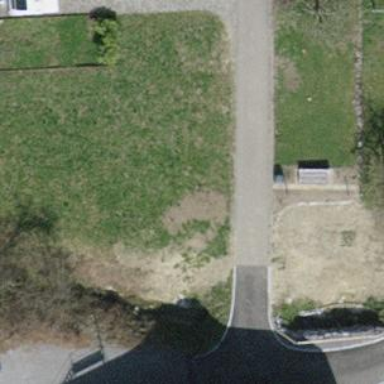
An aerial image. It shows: Paved driveway designated as service road.